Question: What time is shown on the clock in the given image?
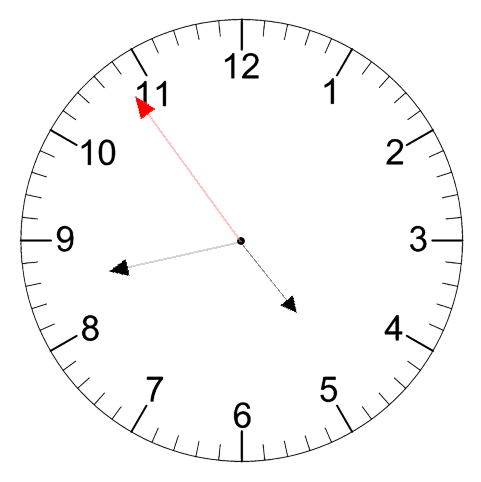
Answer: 04:42:54